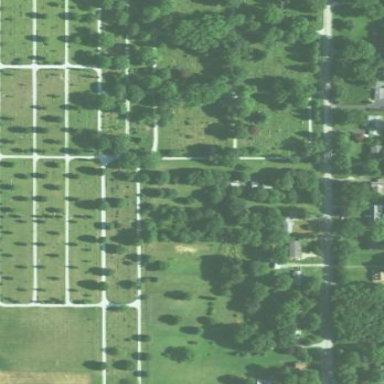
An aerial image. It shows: Cemetery.